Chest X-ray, AP view. Patient: 10 years old, sex M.
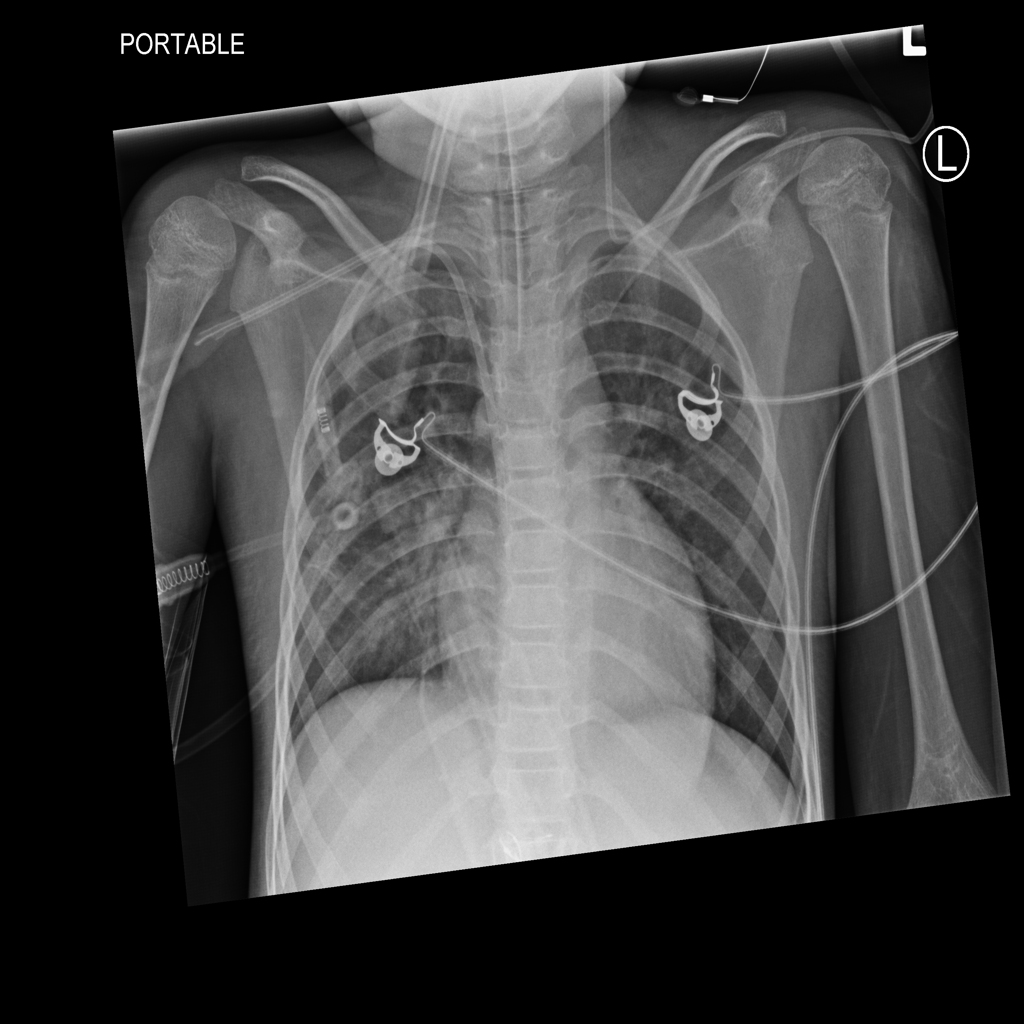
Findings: Infiltration